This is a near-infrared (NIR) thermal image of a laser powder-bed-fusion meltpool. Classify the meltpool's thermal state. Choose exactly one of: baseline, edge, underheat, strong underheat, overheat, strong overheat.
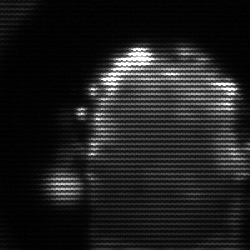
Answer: baseline